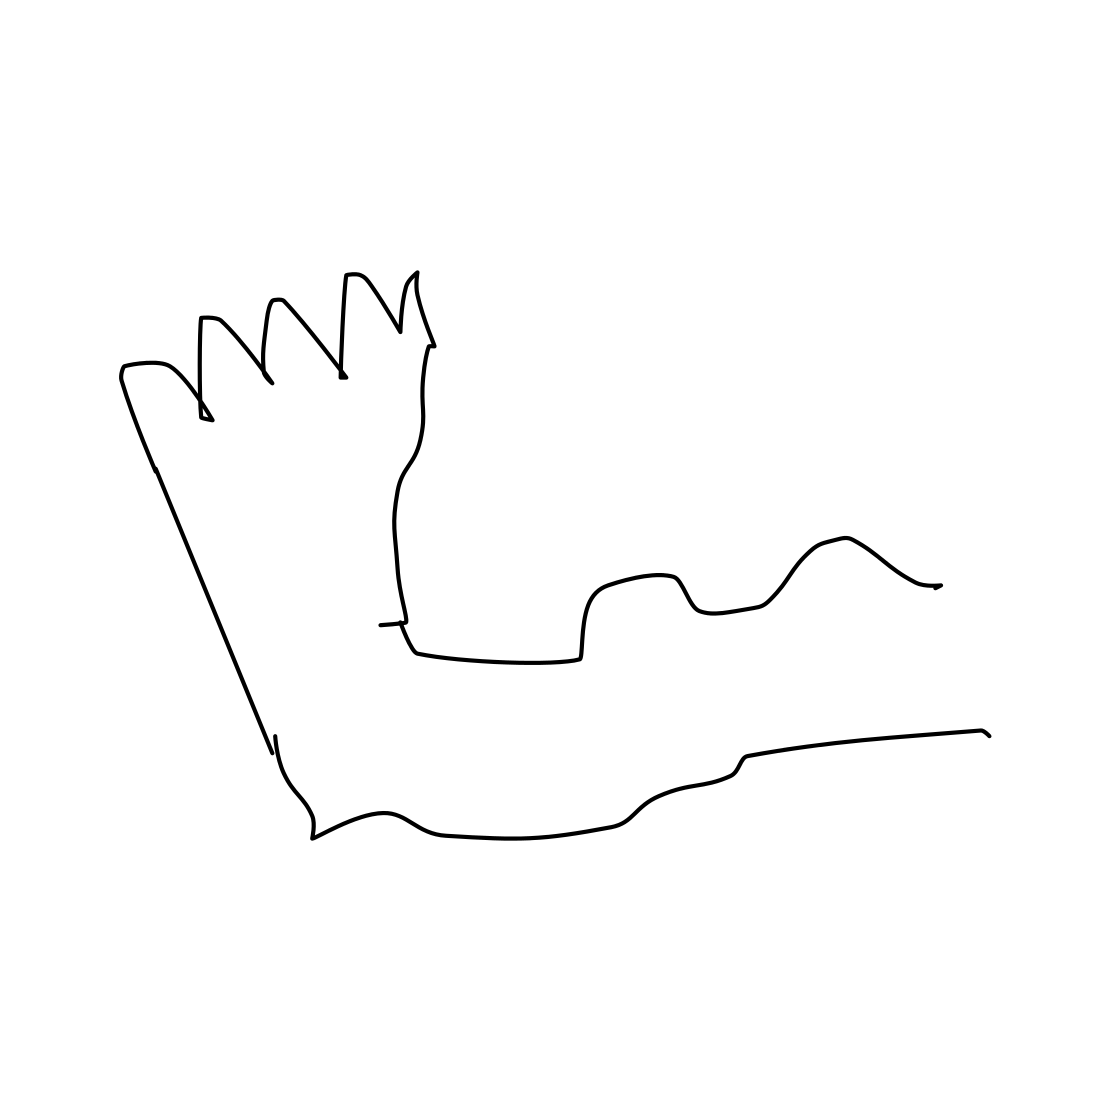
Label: arm